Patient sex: M
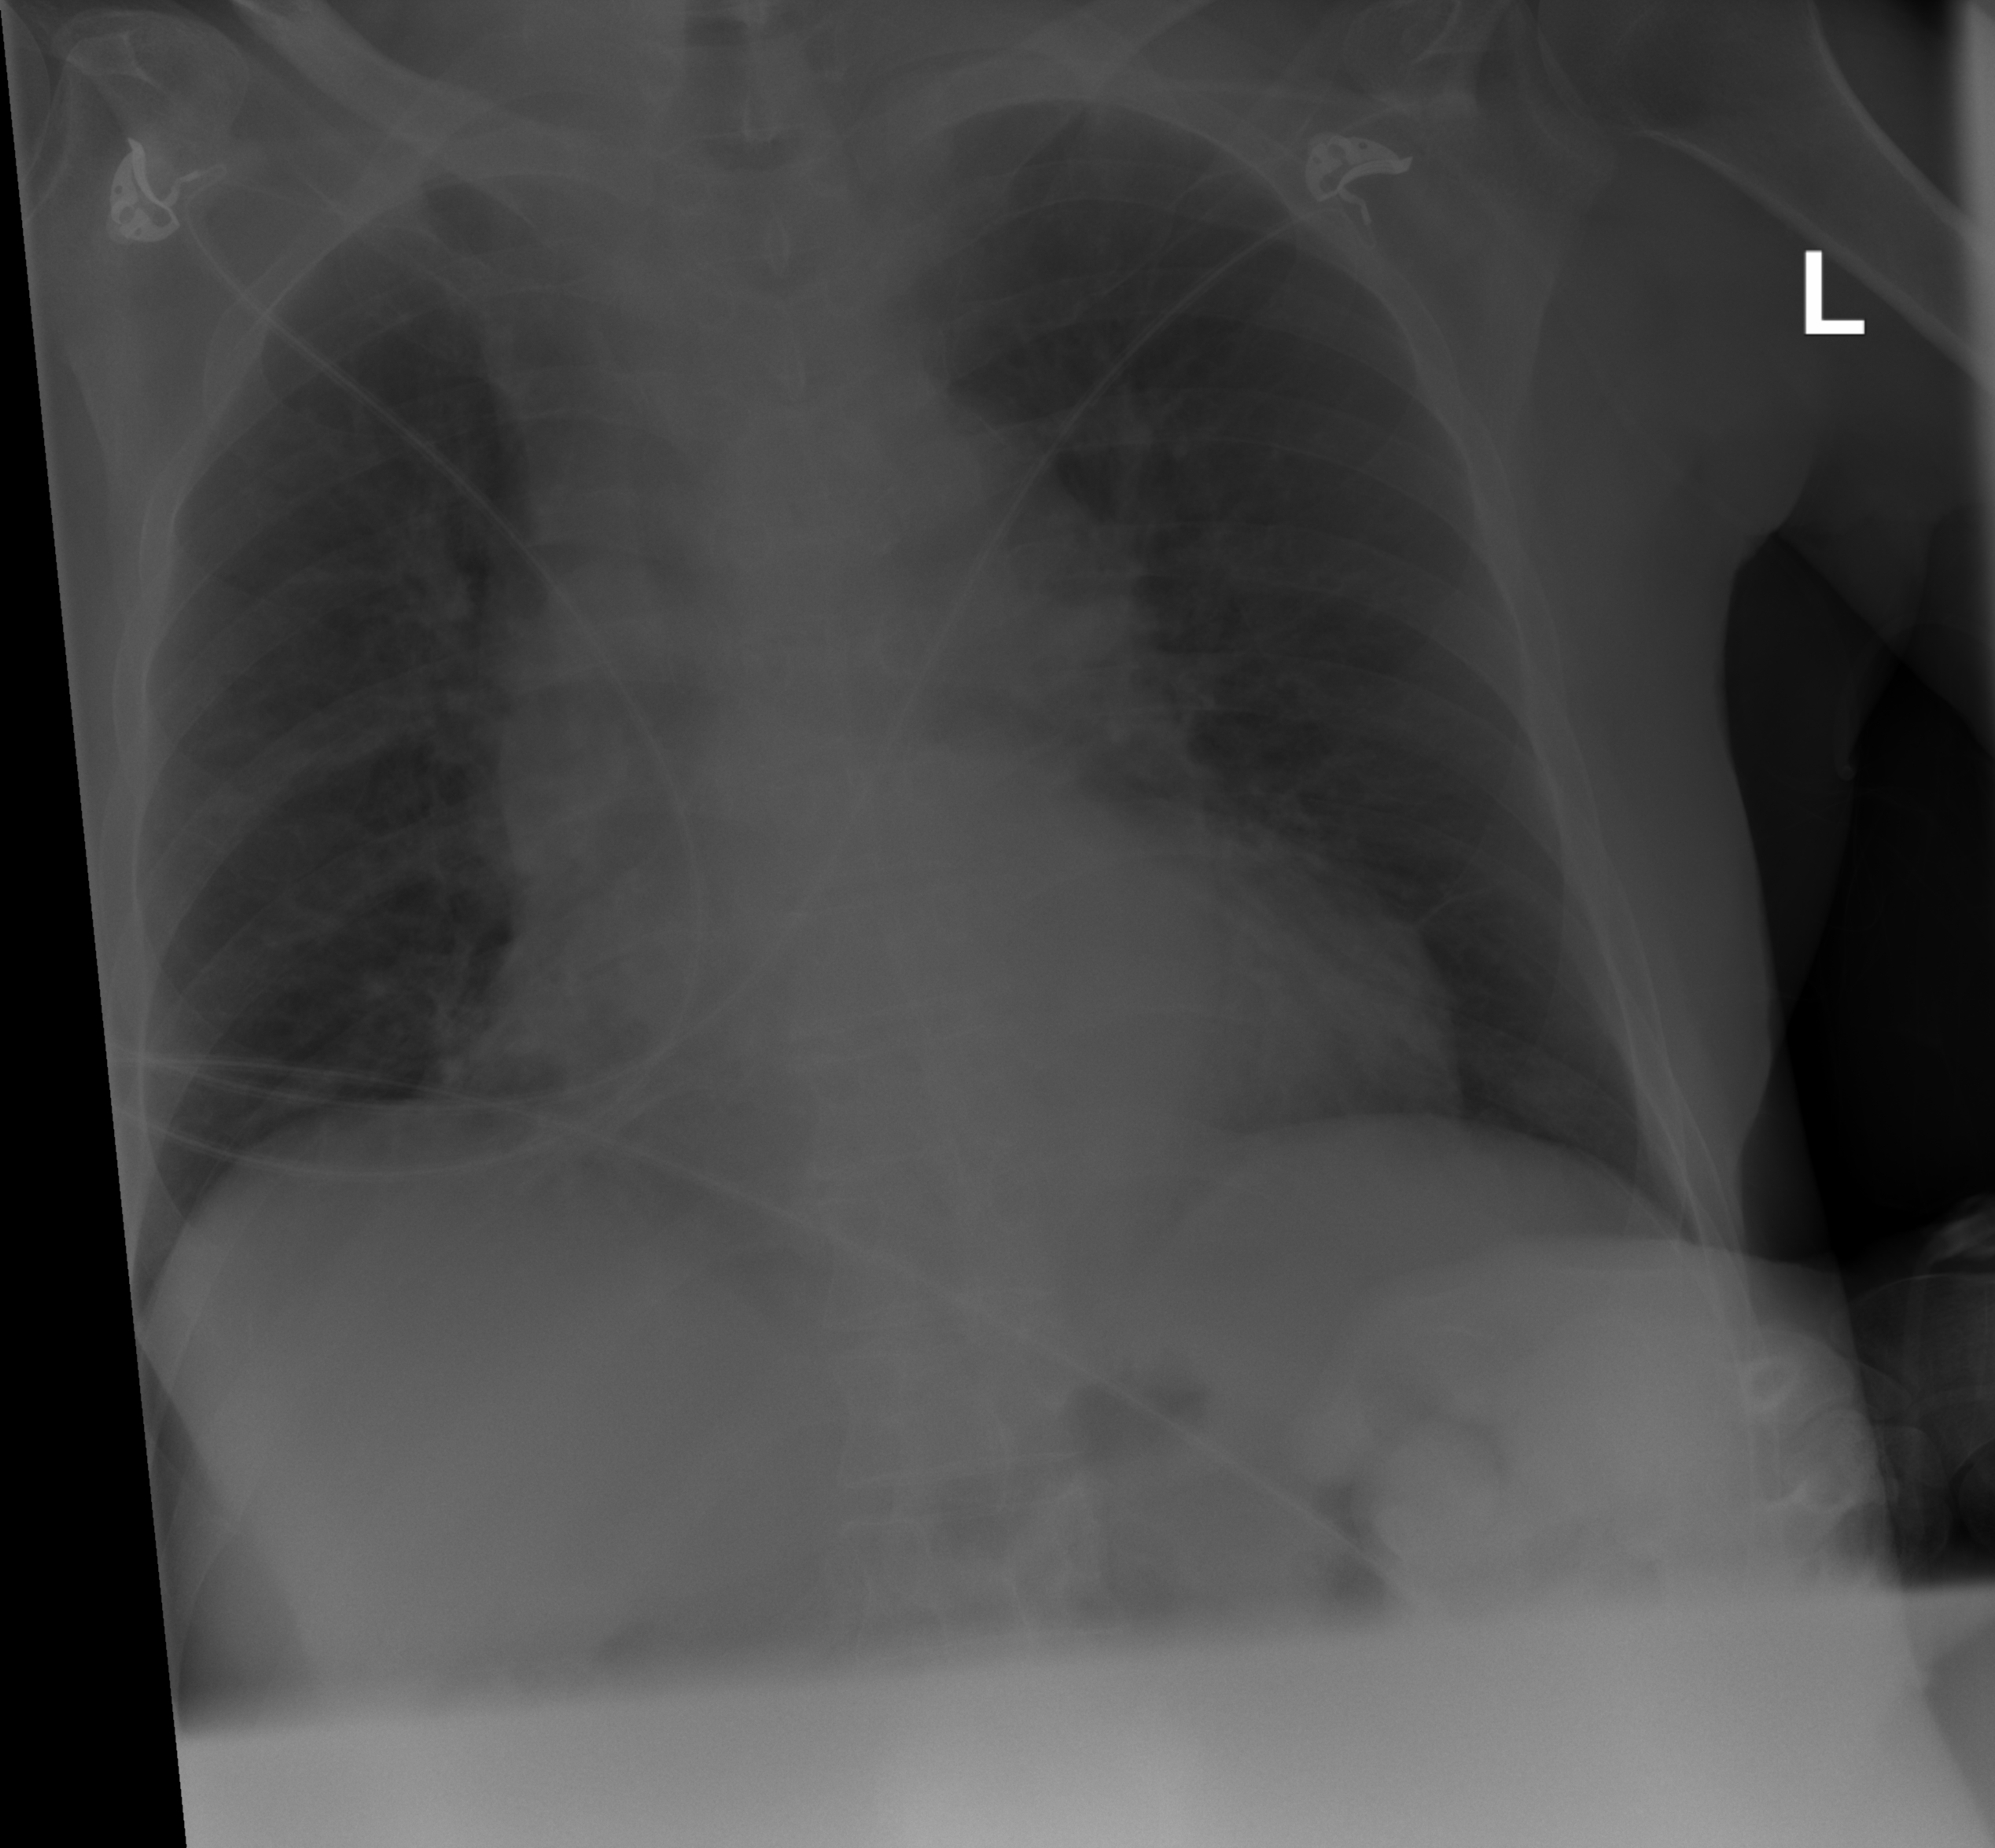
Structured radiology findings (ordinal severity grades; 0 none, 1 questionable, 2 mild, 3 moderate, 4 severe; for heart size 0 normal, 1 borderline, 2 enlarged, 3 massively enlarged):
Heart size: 1
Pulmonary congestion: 2
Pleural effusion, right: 0
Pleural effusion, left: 0
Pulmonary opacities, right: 0
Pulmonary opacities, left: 0
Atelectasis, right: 2
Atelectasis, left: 0